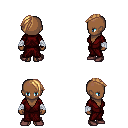
a pixel art fantasy rpg character, female body template, human, dark skin, red robe, red pants, light blonde long mohawk hairstyle, white cloth bandages, maroon shoes, four views (front, back, left, right), 2x2 character sprite sheet, small pixel art, hard edges, no anti-aliasing